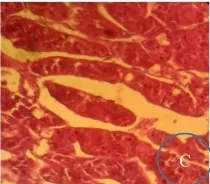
Under 40 objective lens; Acinar glandular trabecular architecture with giant cells having abundant granular cytoplasm) (case 1).
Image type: pathology (h&e)